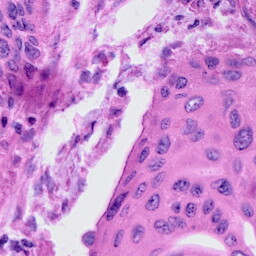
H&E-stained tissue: Cervix